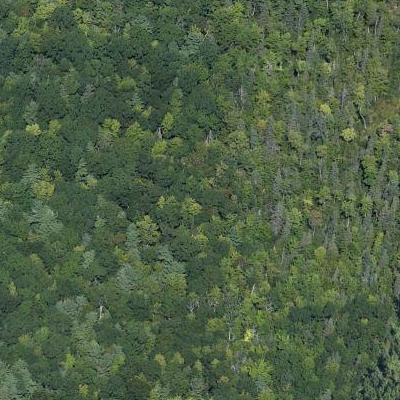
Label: eForest